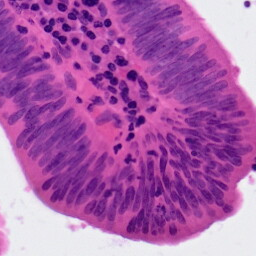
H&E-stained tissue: Colon